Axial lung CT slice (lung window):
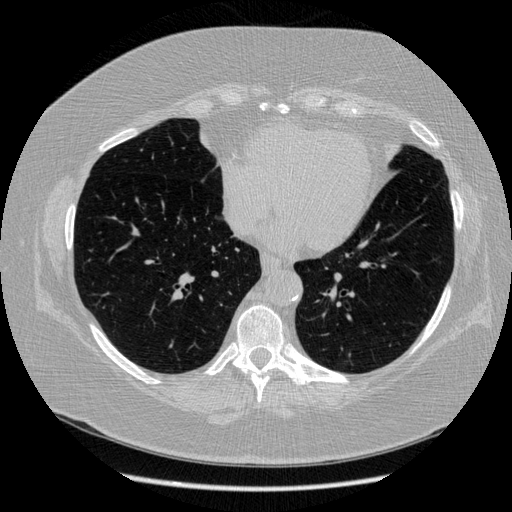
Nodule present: no